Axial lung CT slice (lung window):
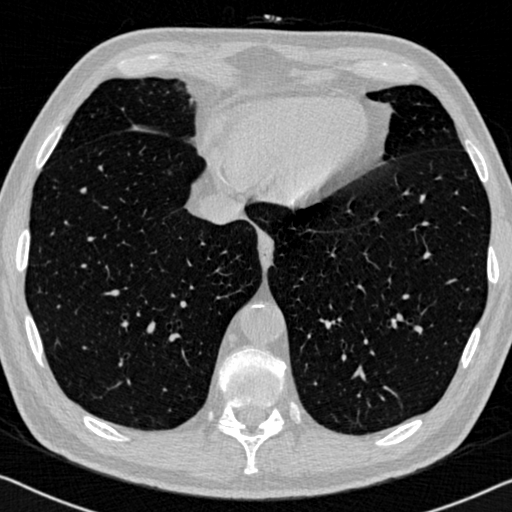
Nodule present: no